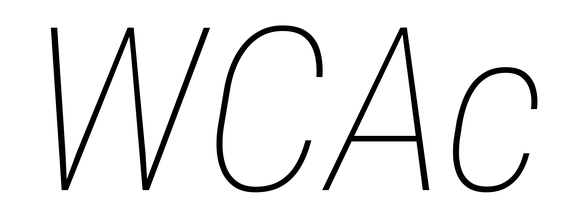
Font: Roboto-Italic_Condensed_Thin_Italic